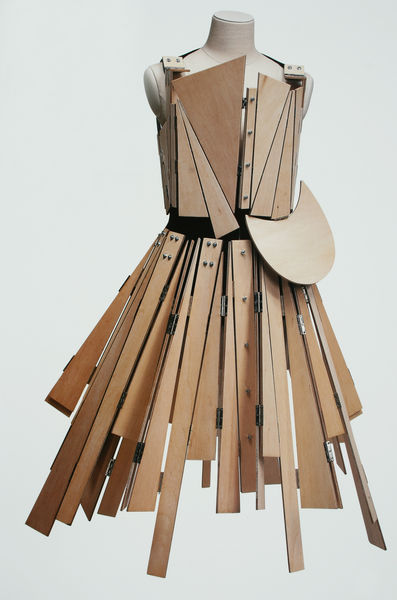
Titel: Weste und Rock
Künstler: Yohji Yamamoto
Standort: Kyoto (Japan)
Institution: Kyoto Costume Institute
Schlagwörter: weiß, dreieck, kubistisch, ocker, braun, holz, kleid, schwarz, gürtel, beige, mode, rock, arme, kleidung, spitze, gewand, taille, modell, abstrakt, formen, latten, bretter, nägel, knöpfe, foto, fotografie, mond, rechteck, torso, form, halbmond, tasche, rüstung, puppe, photo, geometrisch, bustier, oberteil, platten, dreiecke, objekt, träger, geometrie, leisten, schrauben, installation, holzbretter, verbindungen, geometrische formen, ärmellos, modepuppe, kleiderpuppe, modellkleid, schraube, vernagelt, bundtasche, holzkleid, konstruktivistisch, monatge